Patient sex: M
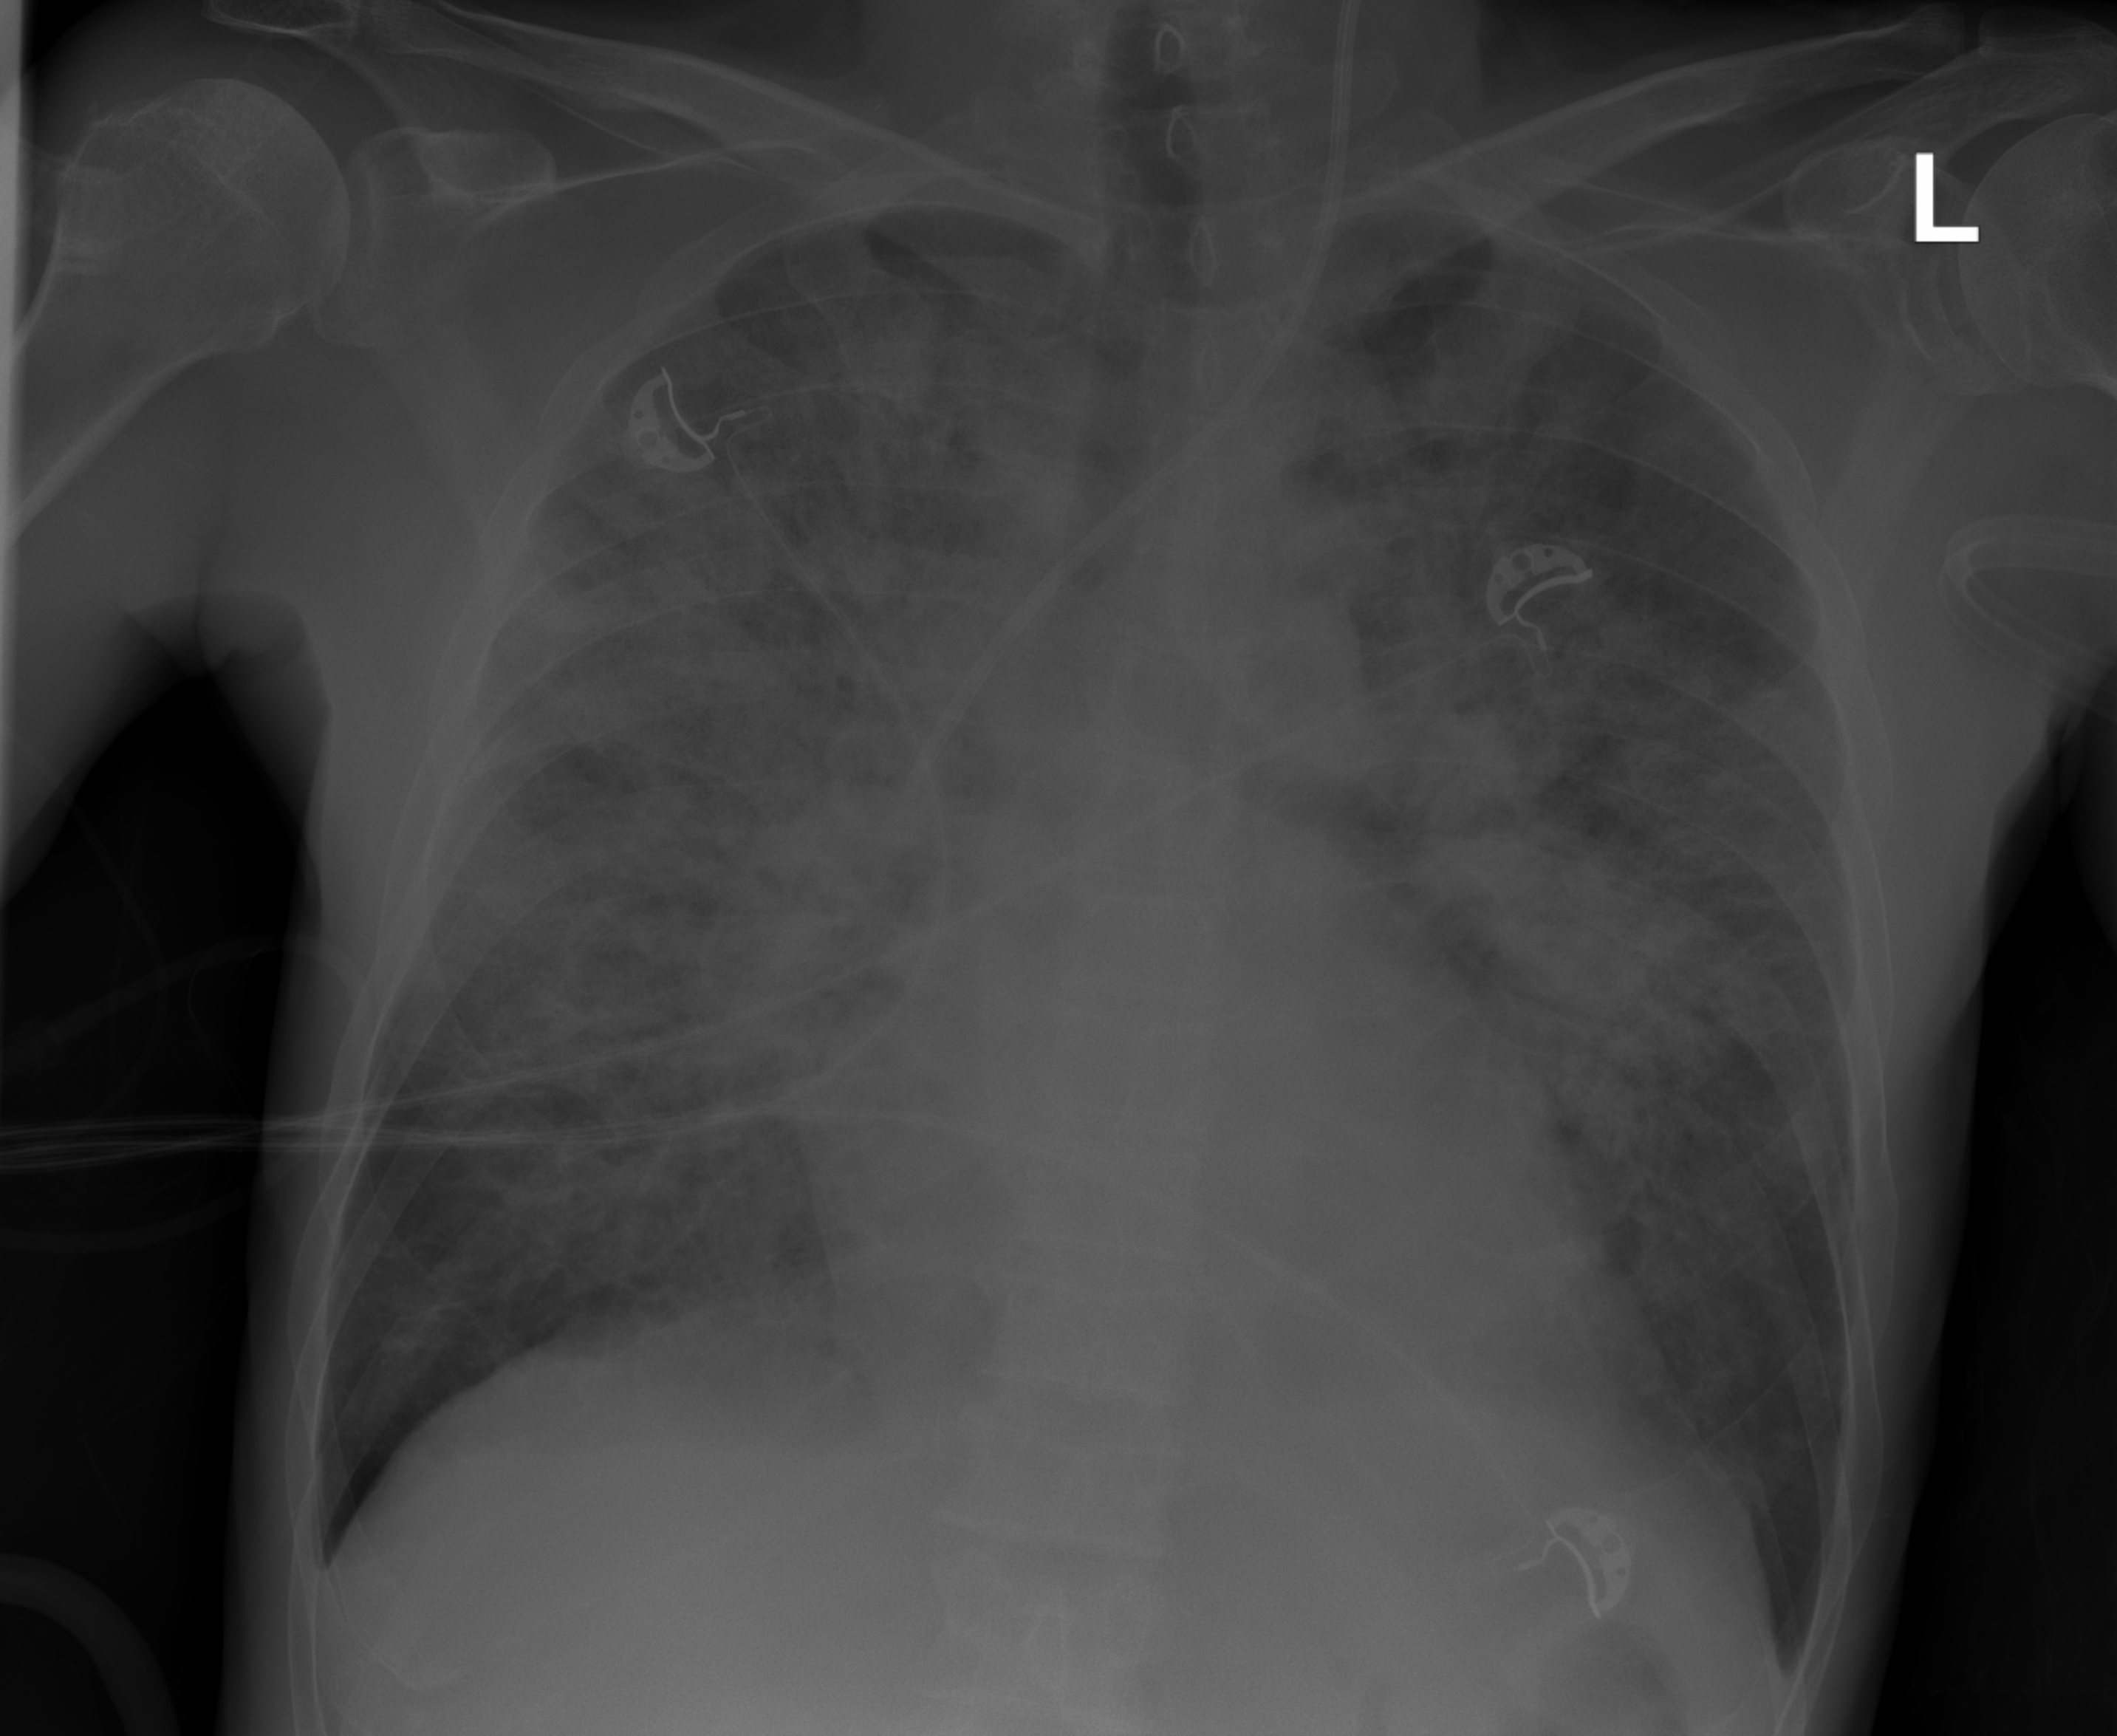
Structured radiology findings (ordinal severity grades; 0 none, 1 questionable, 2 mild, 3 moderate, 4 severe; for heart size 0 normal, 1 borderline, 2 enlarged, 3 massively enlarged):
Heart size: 1
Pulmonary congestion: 3
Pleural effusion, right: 0
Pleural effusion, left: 2
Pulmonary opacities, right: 3
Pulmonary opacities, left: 3
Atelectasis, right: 2
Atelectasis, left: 2